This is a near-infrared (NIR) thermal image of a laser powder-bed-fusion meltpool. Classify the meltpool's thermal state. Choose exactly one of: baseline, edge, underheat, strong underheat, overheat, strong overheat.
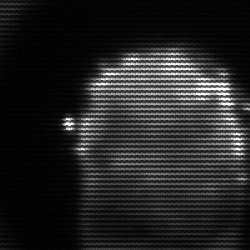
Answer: baseline